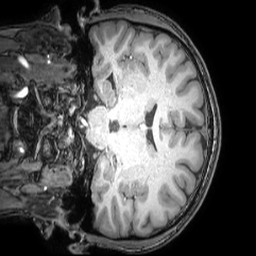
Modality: T1w
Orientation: coronal
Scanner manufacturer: philips
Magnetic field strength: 3 T
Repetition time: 0.008 s
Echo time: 0.0035 s